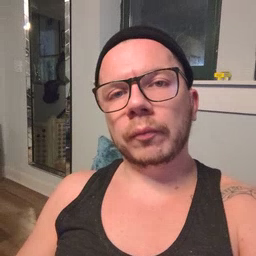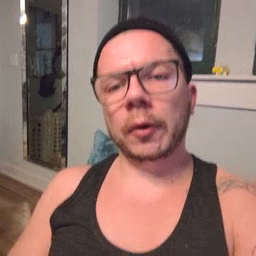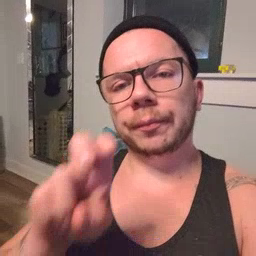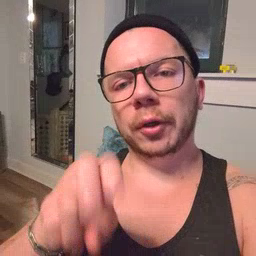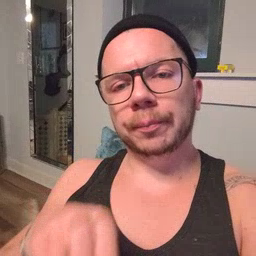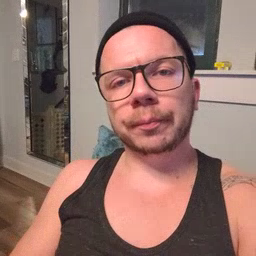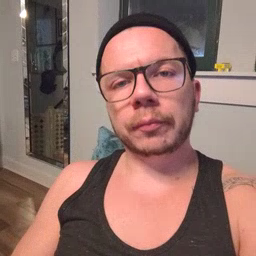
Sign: chair